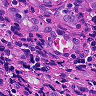
Metastatic tissue present: yes